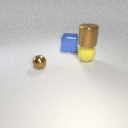
large yellow rubber sphere to the right of large blue metal cube